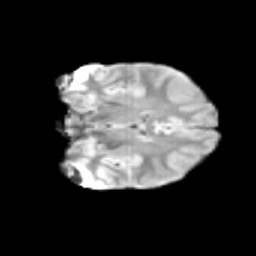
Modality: T2w
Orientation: coronal
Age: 12
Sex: male
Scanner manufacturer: siemens
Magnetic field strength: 3 T
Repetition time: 3.8 s
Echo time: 0.07 s